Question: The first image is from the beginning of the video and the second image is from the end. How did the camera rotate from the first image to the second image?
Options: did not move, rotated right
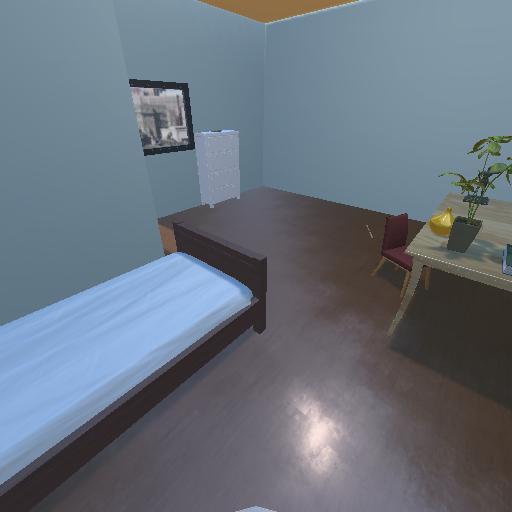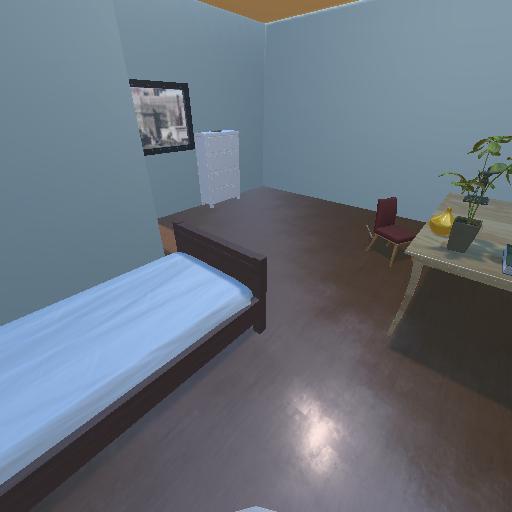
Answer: did not move